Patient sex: M
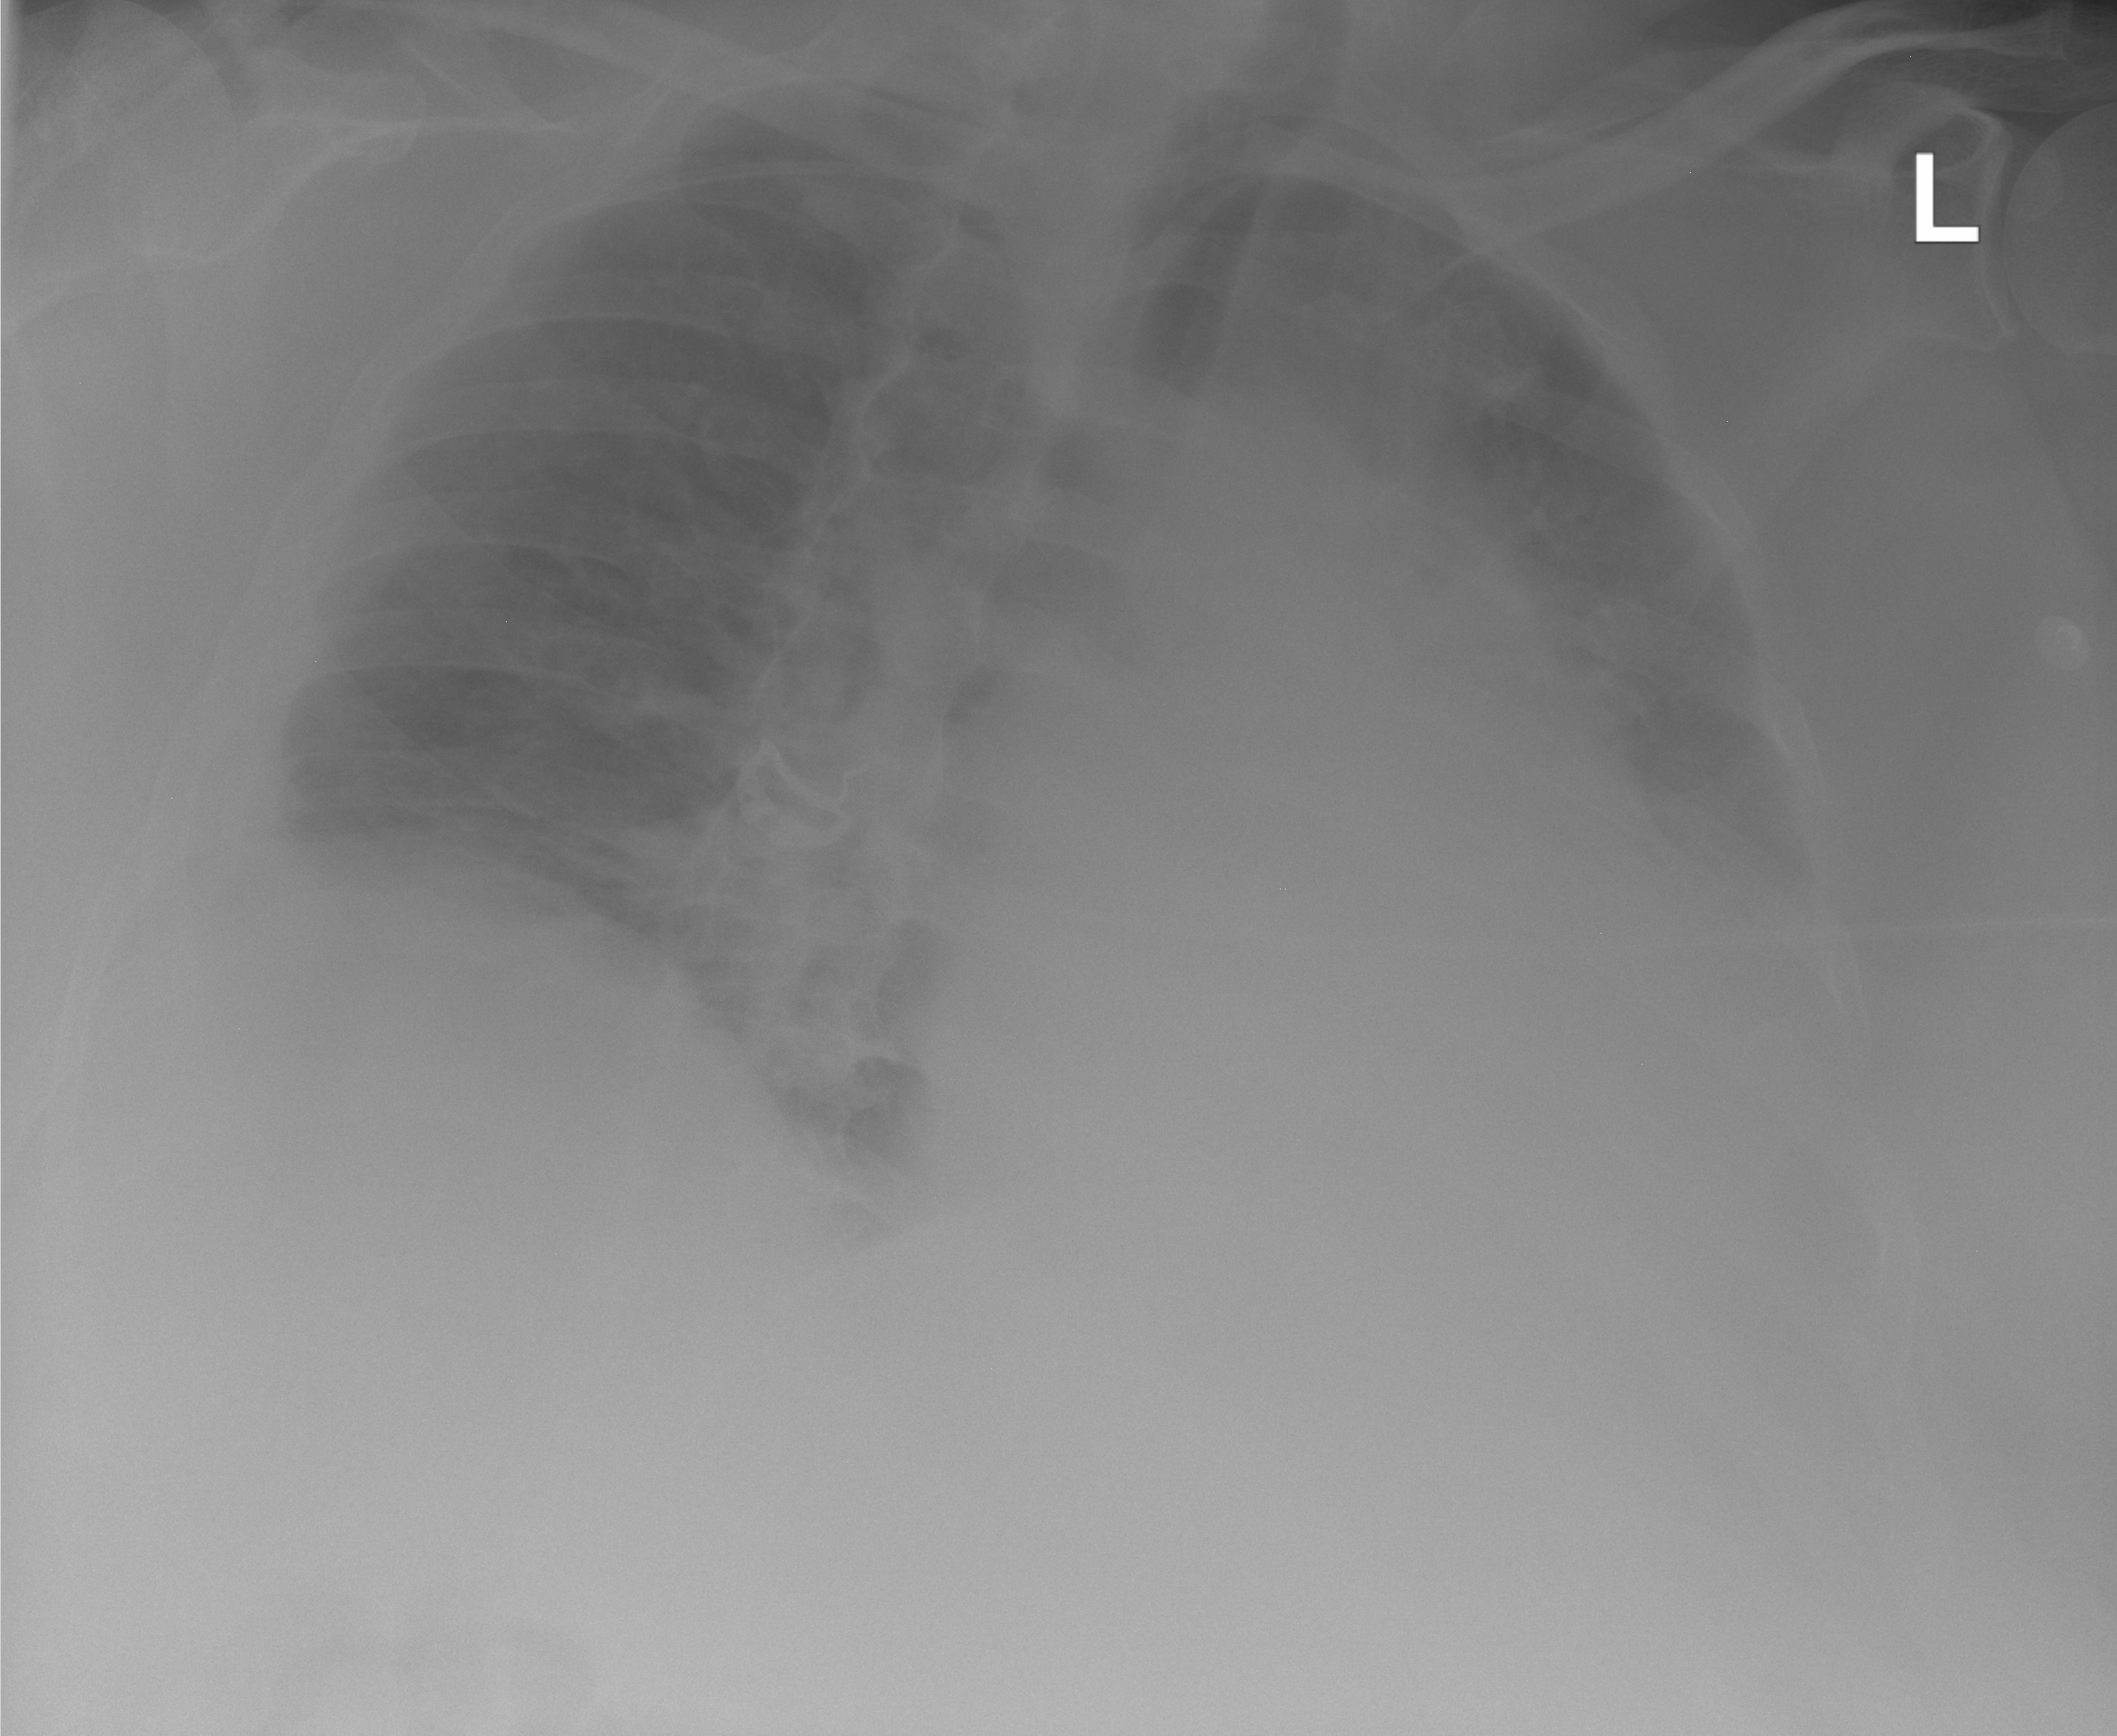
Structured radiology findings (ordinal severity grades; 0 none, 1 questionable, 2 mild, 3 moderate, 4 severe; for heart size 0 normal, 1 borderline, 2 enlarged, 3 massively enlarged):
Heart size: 3
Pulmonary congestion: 2
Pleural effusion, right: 0
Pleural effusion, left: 3
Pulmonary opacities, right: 0
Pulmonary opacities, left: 0
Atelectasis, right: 2
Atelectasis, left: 2